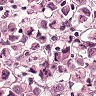
Metastatic tissue present: yes